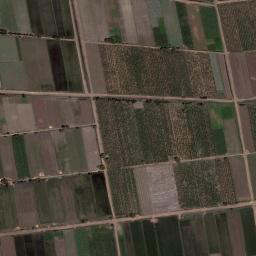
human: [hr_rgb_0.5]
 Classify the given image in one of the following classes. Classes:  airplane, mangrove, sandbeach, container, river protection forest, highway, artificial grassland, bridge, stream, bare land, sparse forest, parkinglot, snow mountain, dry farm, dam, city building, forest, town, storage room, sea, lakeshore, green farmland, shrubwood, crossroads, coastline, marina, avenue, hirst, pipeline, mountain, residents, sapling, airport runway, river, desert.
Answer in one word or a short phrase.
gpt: green farmland